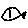
Label: fish